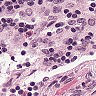
Metastatic tissue present: no